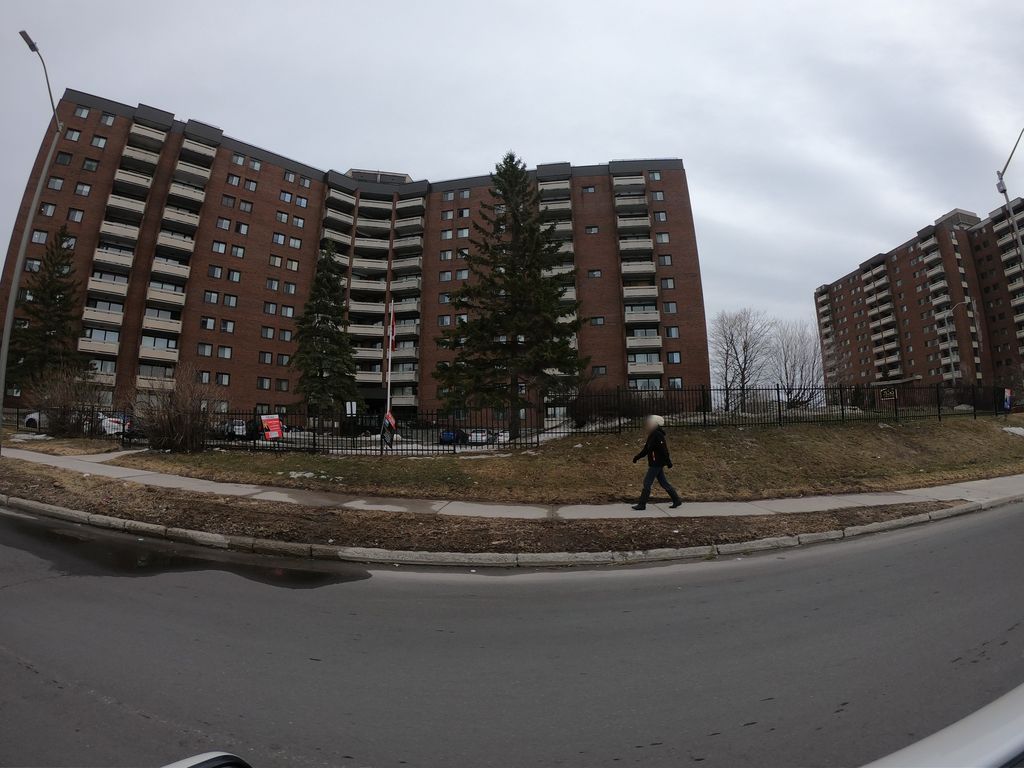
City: ottawa-gatineau